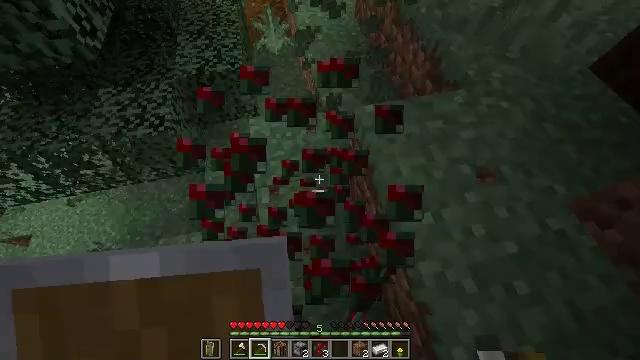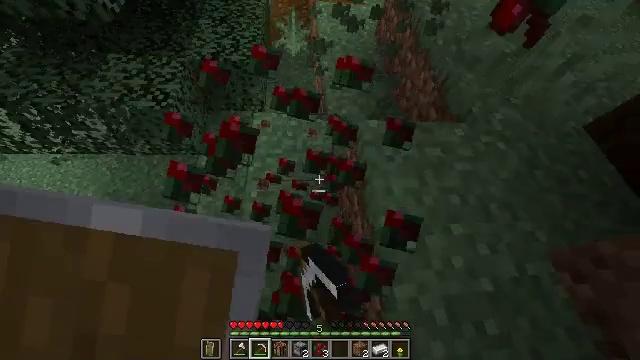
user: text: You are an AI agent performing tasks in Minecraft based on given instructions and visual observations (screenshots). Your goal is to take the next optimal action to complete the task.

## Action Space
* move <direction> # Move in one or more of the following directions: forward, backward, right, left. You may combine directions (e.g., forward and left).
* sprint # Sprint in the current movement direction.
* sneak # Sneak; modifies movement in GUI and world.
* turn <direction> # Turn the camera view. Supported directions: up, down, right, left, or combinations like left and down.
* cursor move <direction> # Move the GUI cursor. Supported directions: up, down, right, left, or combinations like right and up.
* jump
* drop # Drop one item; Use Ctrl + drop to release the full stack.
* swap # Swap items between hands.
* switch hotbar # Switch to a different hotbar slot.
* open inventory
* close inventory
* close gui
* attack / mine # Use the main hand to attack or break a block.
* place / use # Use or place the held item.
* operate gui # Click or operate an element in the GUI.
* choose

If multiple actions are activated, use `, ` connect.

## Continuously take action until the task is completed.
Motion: motion action
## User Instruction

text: Mine the sweet berry bush.
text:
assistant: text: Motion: move forward, sprint, turn right and up, attack / mine
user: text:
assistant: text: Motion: sprint, attack / mine